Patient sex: F
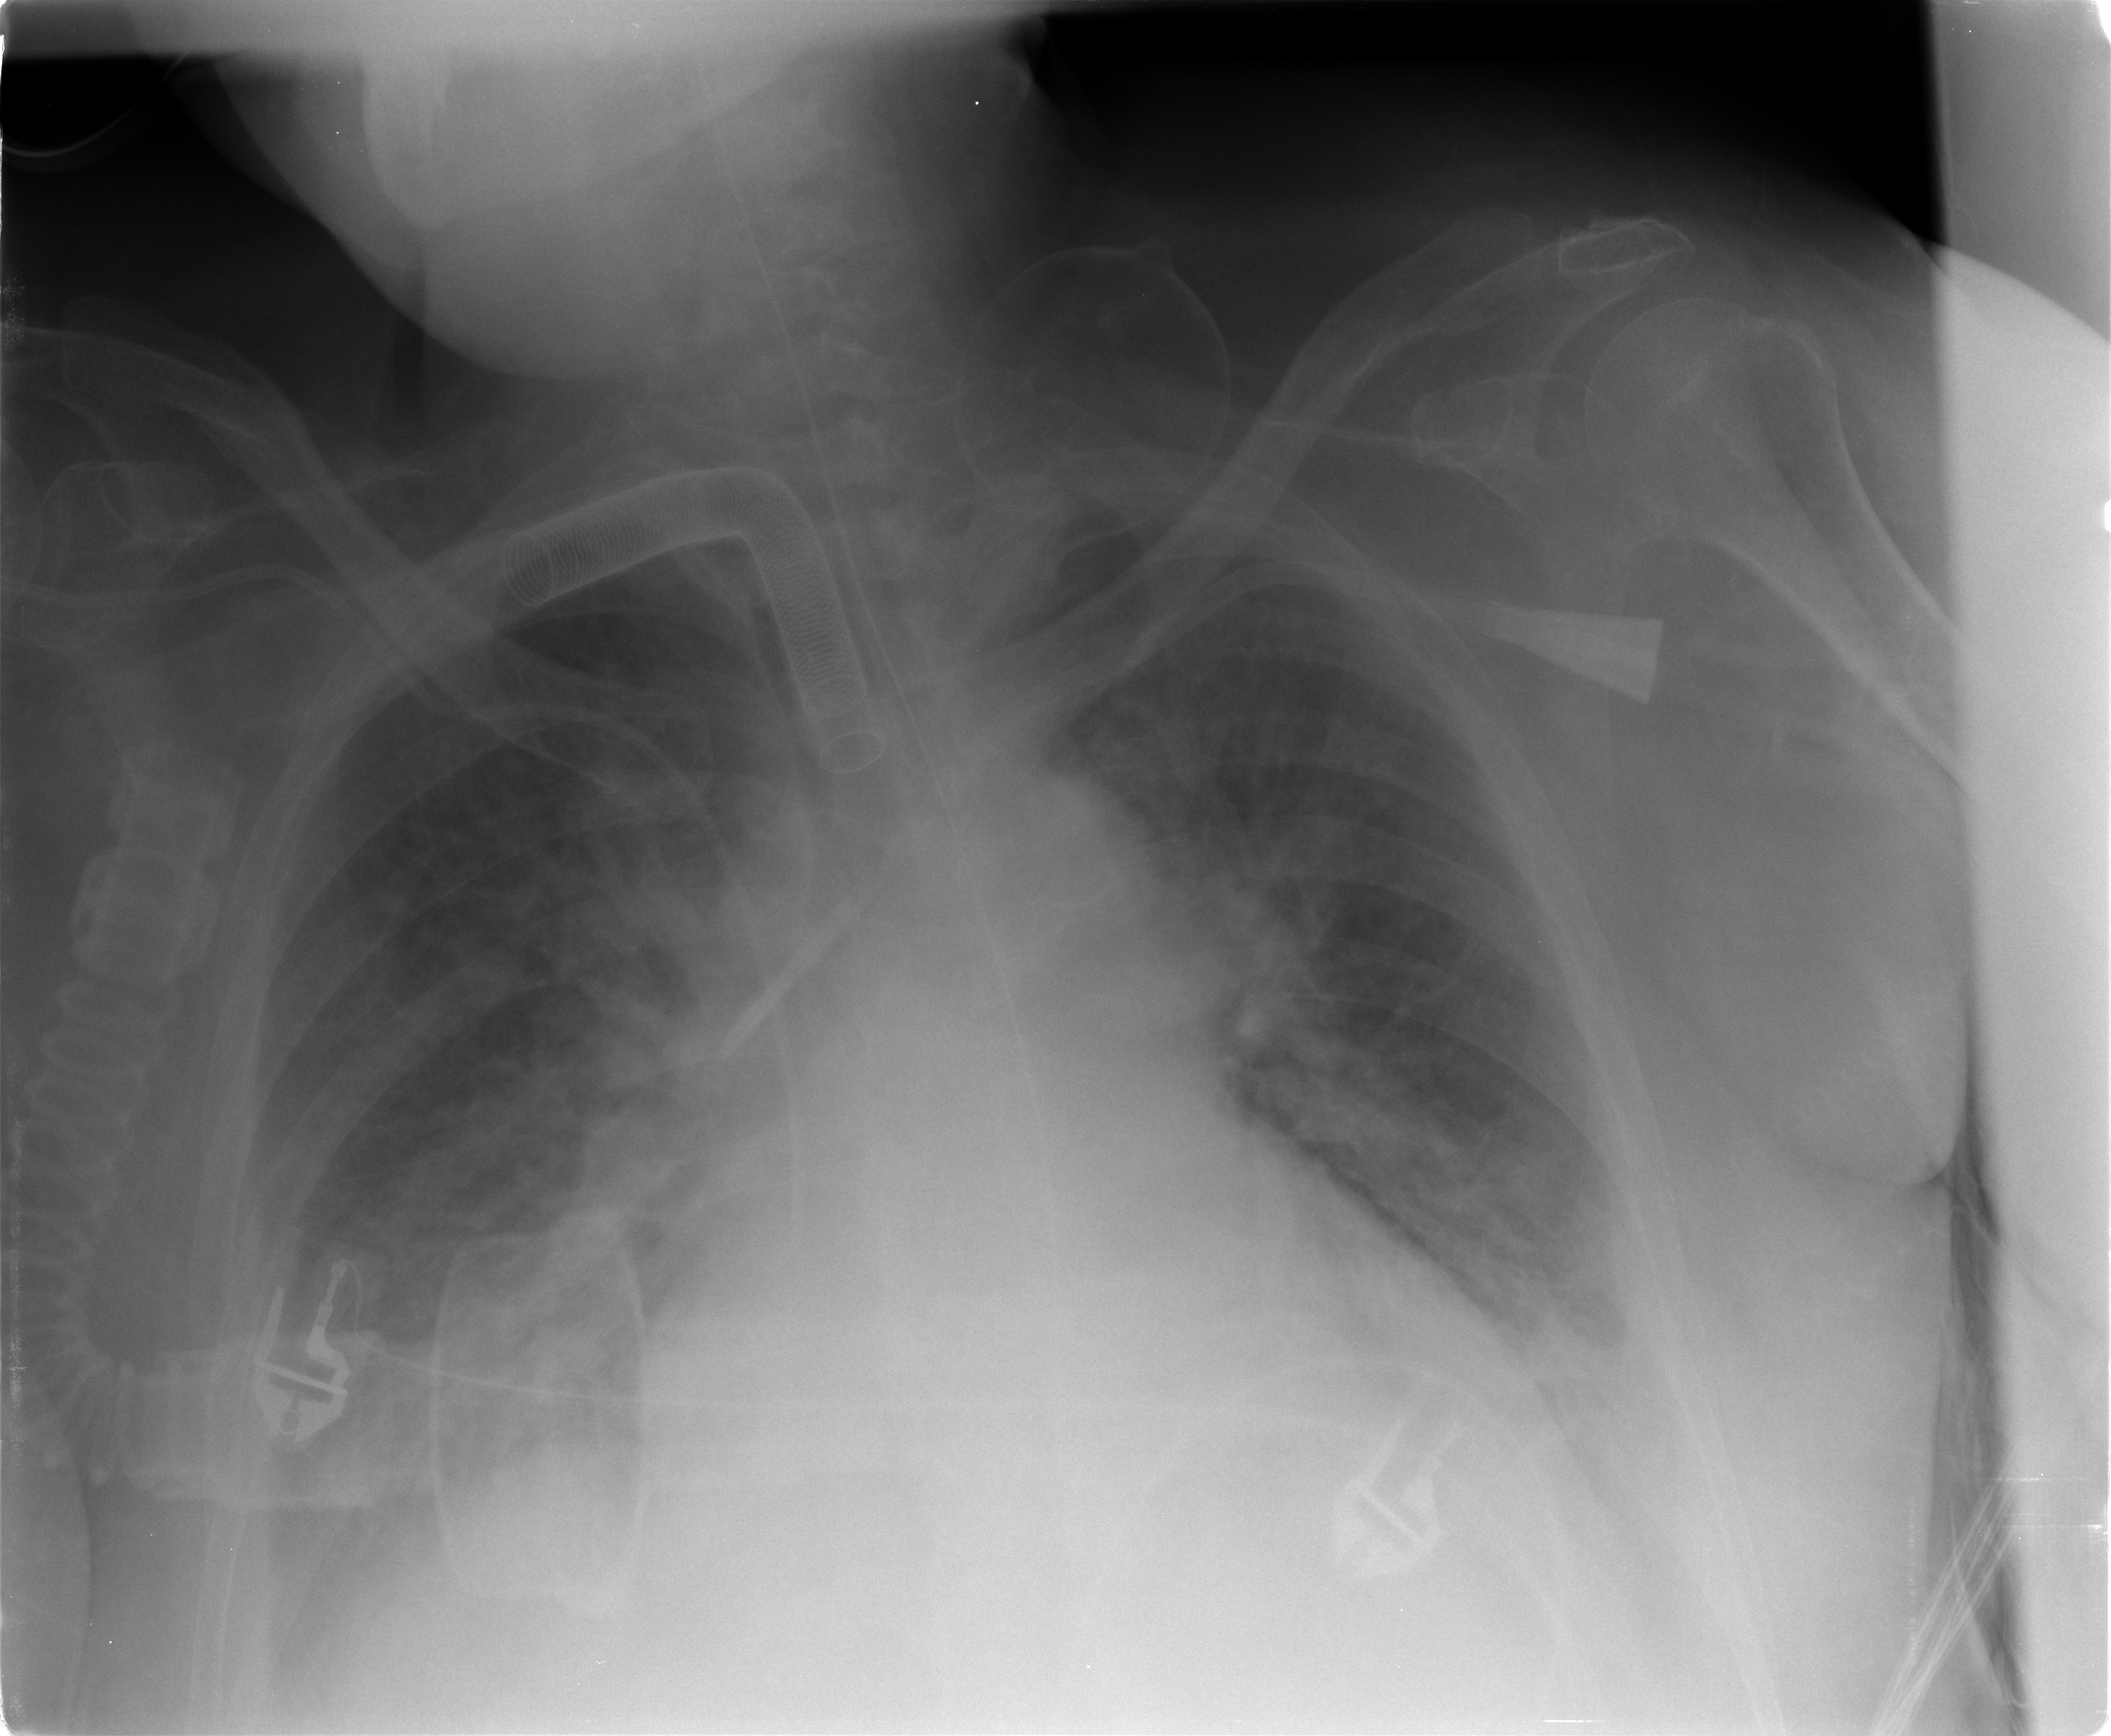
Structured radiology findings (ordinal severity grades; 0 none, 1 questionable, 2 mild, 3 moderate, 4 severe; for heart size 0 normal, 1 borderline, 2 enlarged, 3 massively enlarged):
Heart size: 2
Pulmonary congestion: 3
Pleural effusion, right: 2
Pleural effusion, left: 2
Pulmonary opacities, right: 3
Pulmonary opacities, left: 3
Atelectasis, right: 3
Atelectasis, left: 3